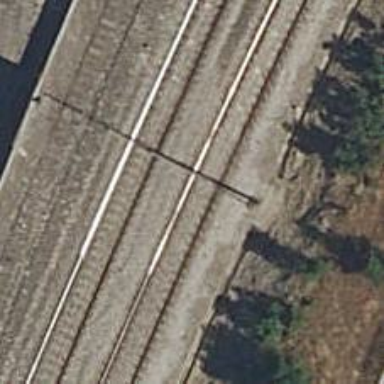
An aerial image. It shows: Railway track with contact lines for electrification.